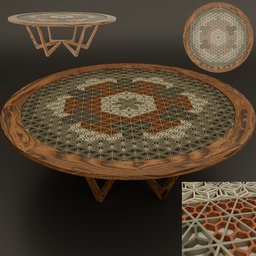
Label: furniture